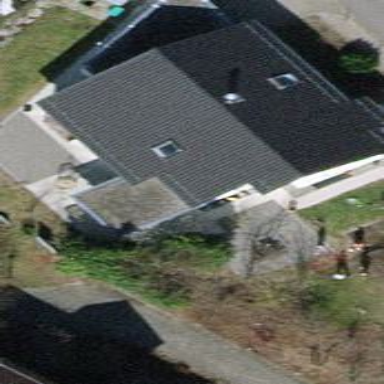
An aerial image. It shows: Building with tile roof.